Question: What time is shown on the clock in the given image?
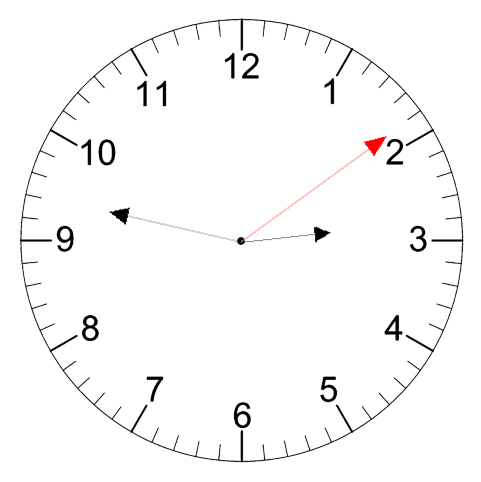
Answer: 02:47:09